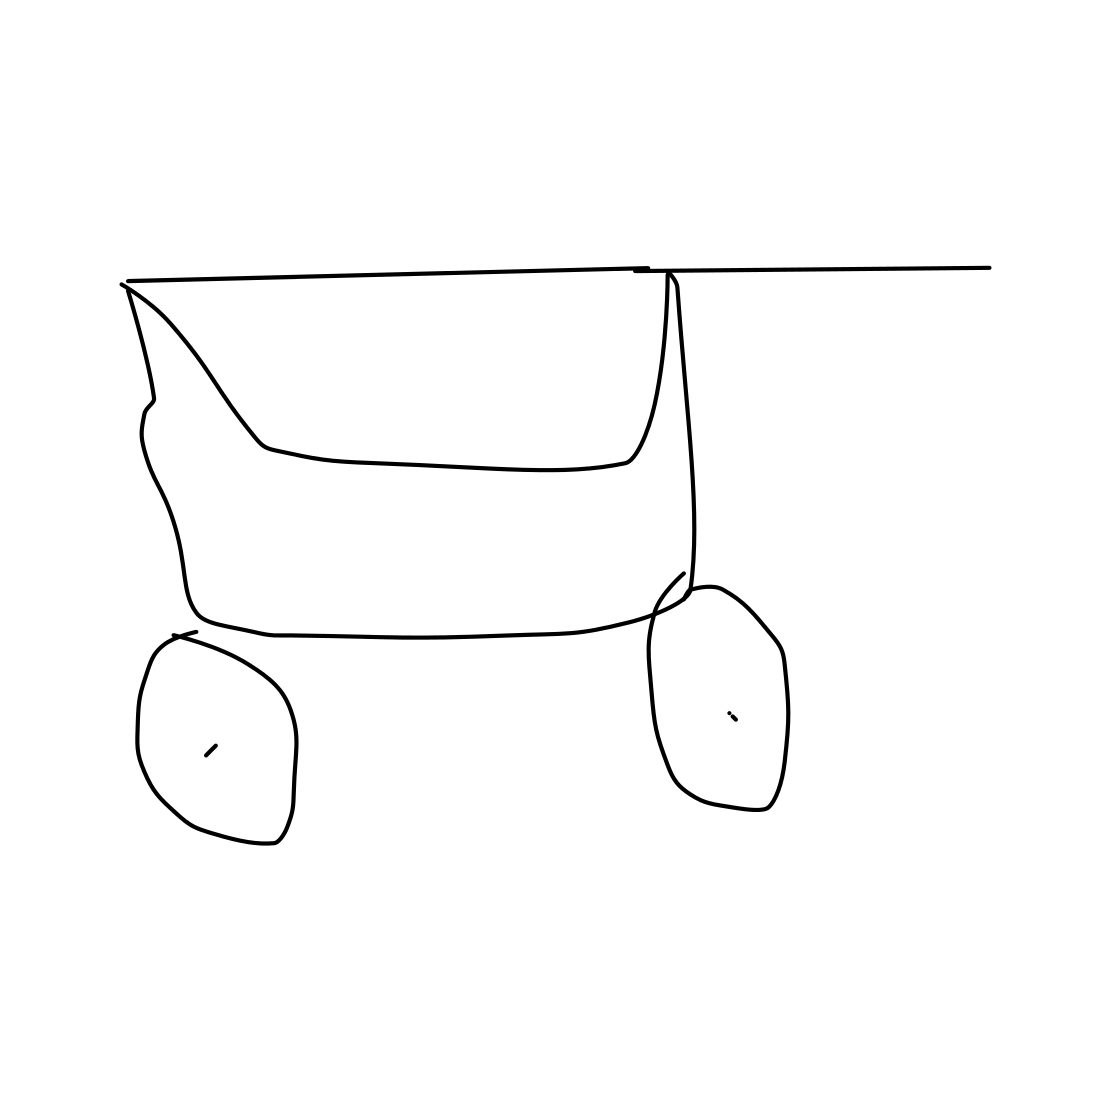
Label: wheelbarrow